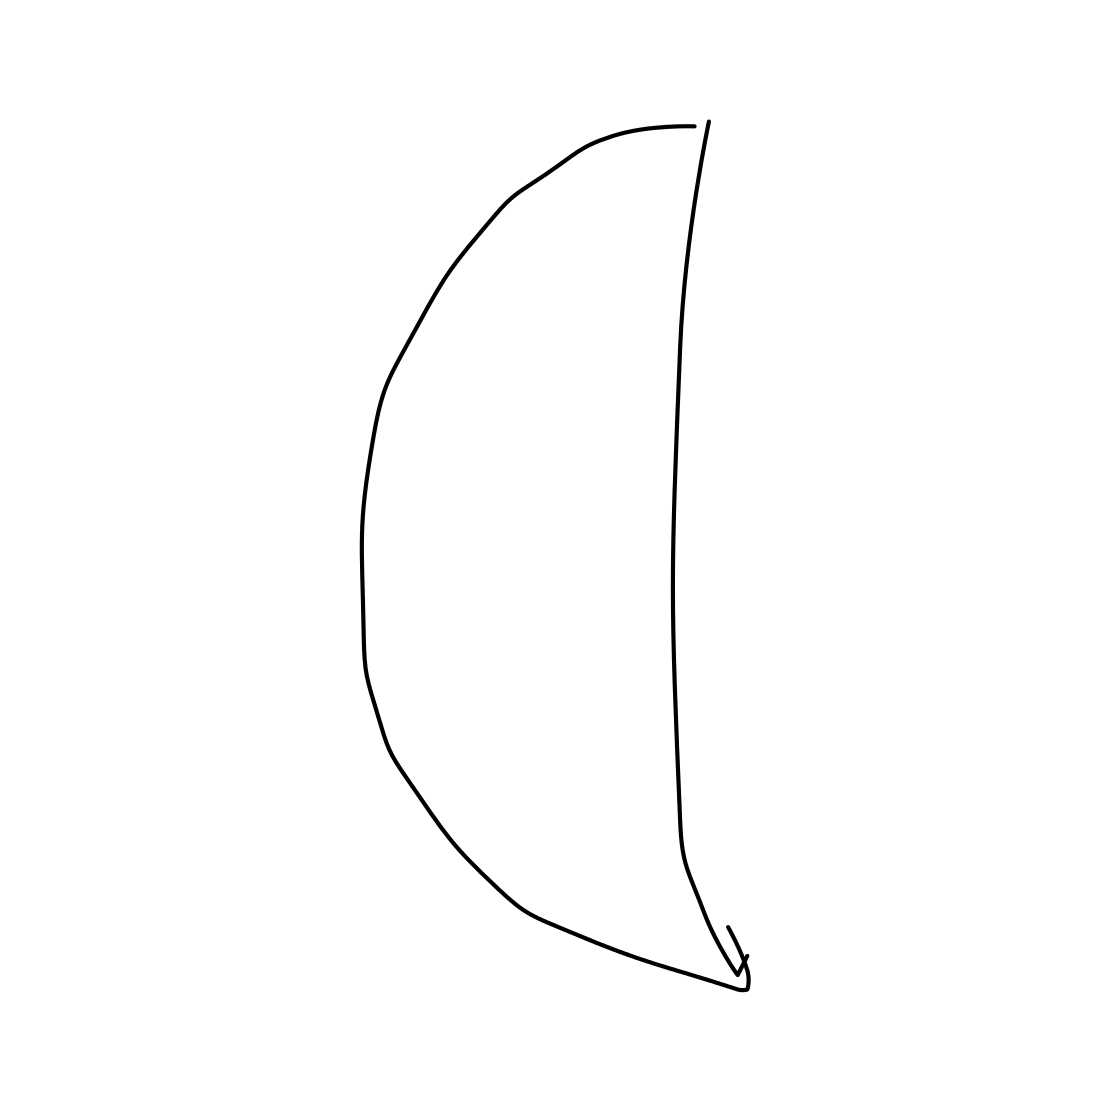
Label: moon